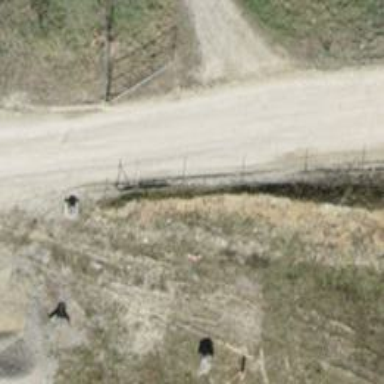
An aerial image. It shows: Gate.